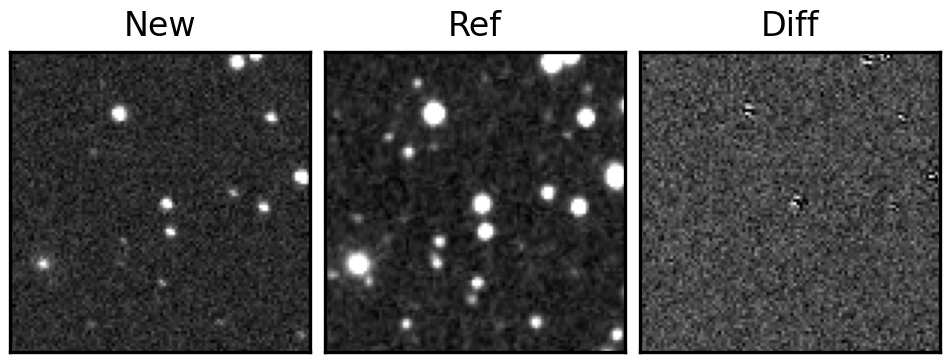
Label: bogus